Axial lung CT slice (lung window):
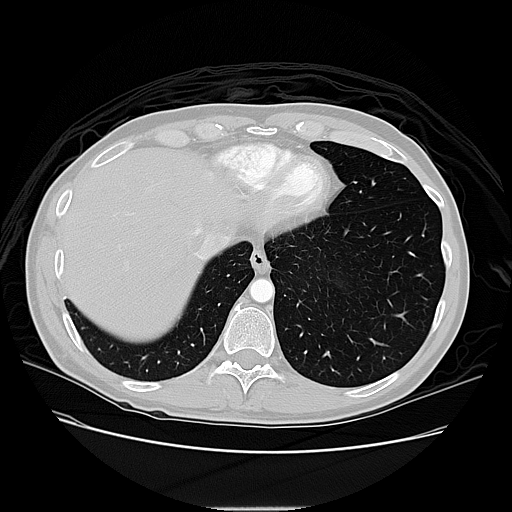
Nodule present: no